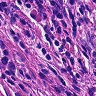
Metastatic tissue present: no